Question: Please pay attention to the gif:

There are two objects.
> left circle object = circle colider2D + rigidbody2D(freeze positionY, freeze Rotation Z, script for move )
Script for move:
'''
void Update()
{
if(Input.GetAxisRaw("Horizontal") > 0){
transform.Translate(Vector2.right * 2f * Time.deltaTime);
}
}
'''
> right square object = square colider2D + rigidbody2D(freeze positionY, freeze positionX, freeze Rotation Z)
Moving the left object to the right, when two objects meet, The left object shakes to the left and right. I don't know why.
I hope the two objects do not overlap.
How can I prevent the problem?
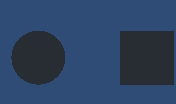
Answer: You are using Transform to move non kinematic rigibodies, you should not. Either use 'AddForce()' to move your objects, or use kinematic rigidbodies and Translate but that will require a LOT more work as you will need to manage collisions by yourself if you want something clean and smooth.